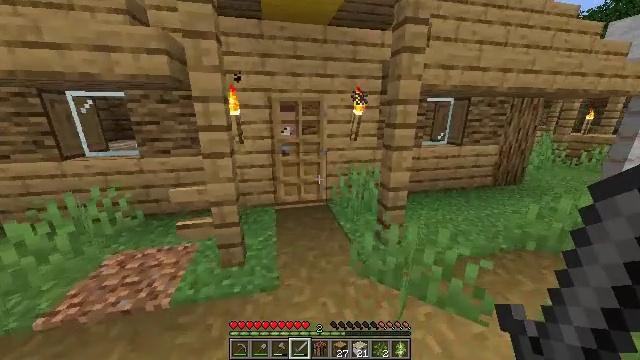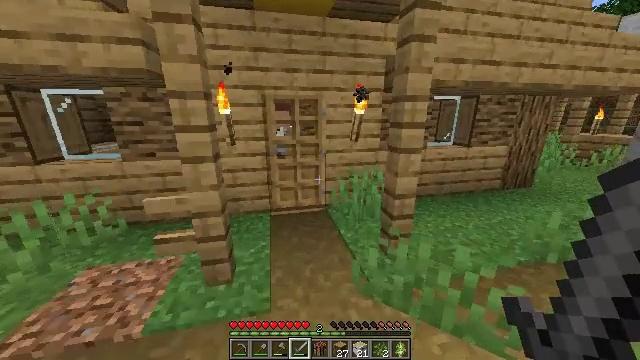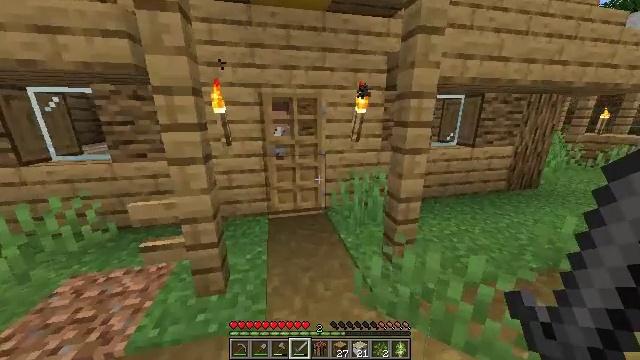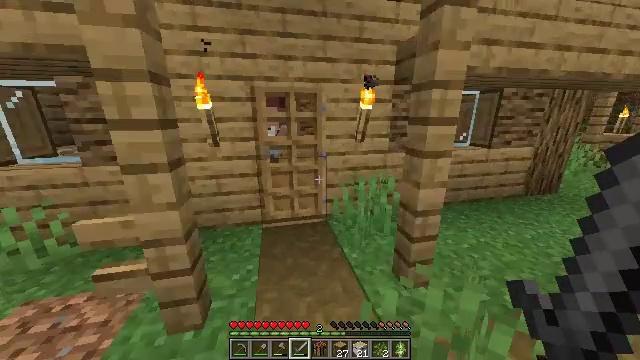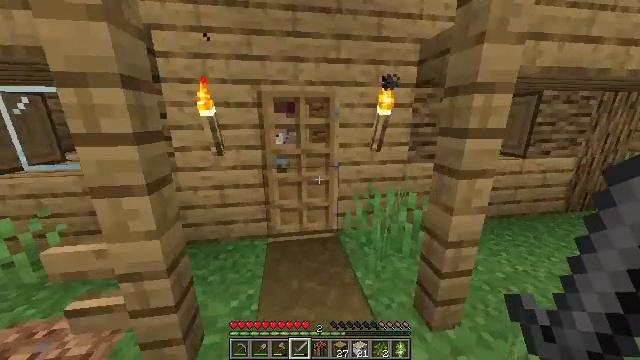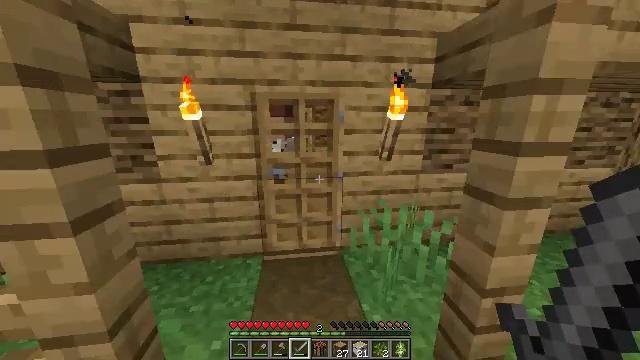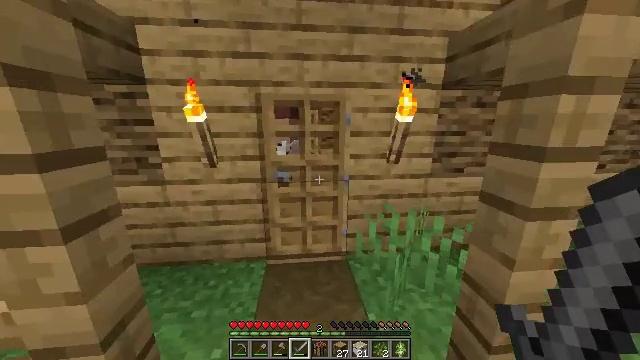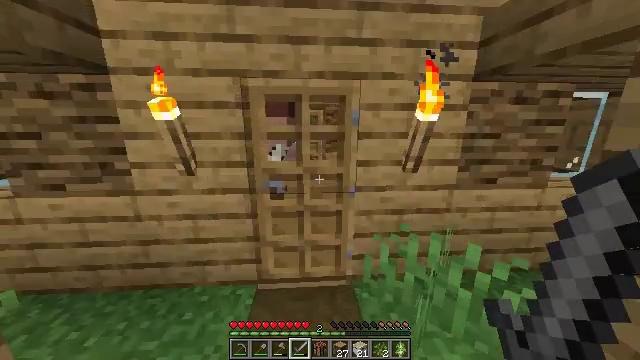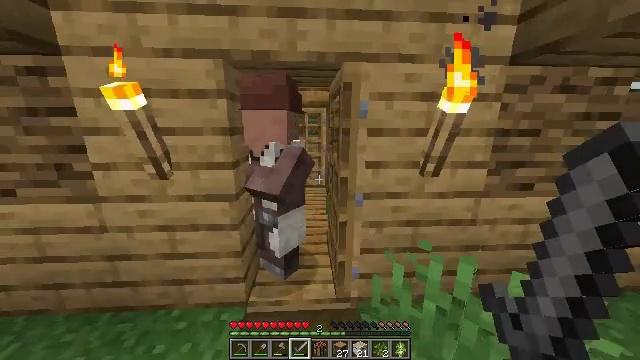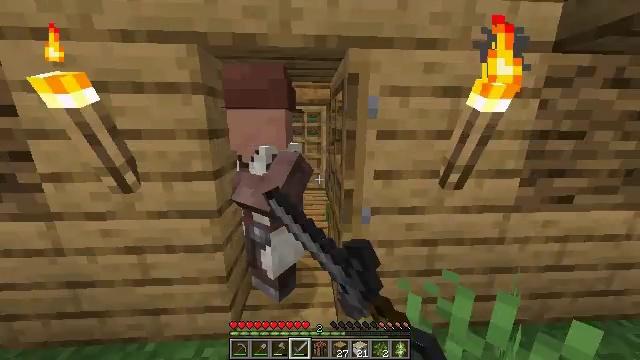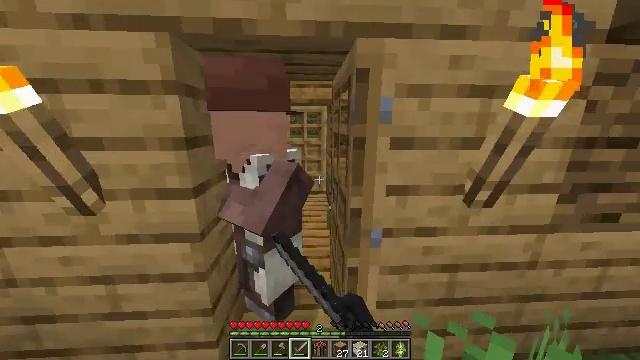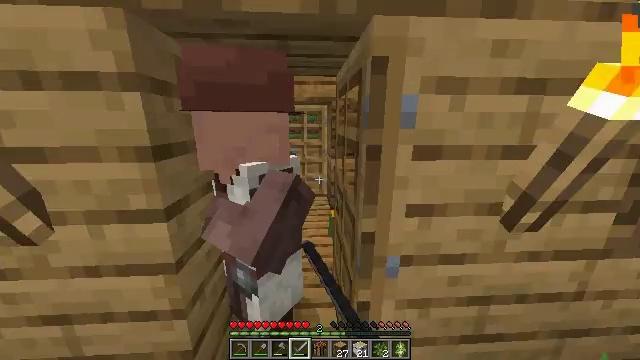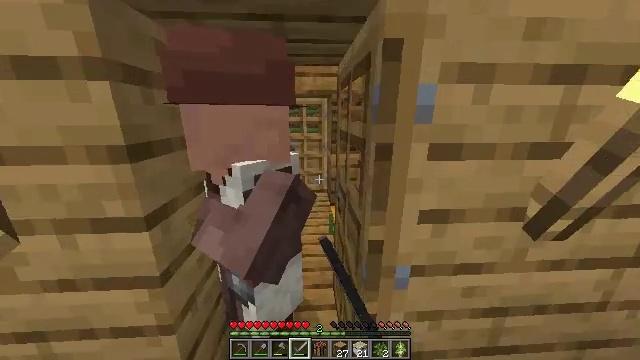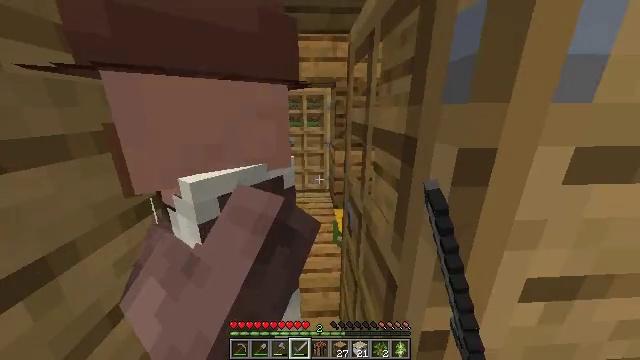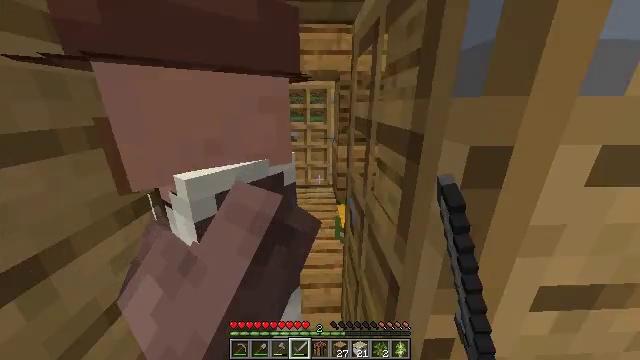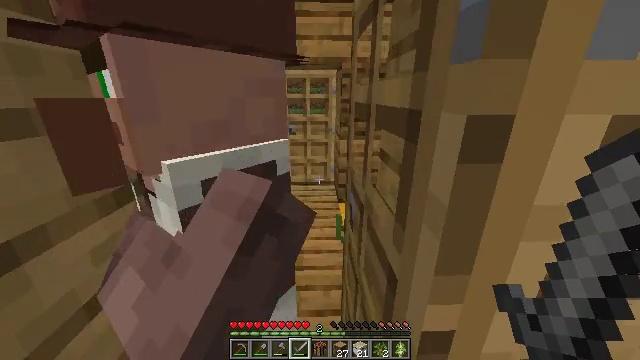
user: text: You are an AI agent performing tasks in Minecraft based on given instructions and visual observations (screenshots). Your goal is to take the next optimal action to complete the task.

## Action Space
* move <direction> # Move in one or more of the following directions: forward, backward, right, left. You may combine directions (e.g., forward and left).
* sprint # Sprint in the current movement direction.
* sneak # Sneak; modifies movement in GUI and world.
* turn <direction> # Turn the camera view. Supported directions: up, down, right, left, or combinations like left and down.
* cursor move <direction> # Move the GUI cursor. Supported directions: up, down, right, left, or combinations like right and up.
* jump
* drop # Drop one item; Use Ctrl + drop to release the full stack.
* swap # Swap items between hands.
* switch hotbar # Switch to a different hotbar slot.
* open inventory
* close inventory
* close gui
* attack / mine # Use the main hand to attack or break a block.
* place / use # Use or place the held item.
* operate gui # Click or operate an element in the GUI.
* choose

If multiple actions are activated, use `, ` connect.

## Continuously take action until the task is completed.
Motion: motion action
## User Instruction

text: Destroy the yellow bed to recycle it.
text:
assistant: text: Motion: move forward
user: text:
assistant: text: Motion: move forward
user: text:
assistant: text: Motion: move forward
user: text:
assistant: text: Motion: move forward, turn left
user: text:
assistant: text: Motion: move forward, turn left
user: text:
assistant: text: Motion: move forward, turn left
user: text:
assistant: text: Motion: move forward, turn left
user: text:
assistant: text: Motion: move forward, use / place
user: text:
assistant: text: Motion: move forward, use / place
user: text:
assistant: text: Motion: move forward, use / place
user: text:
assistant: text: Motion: move forward
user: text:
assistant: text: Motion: move forward, turn down
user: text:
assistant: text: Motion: move forward, turn down
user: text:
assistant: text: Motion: move forward, turn left and down
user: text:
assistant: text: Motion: move forward
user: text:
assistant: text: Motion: move forward
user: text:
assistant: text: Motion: no_op
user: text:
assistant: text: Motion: no_op
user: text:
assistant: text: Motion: no_op
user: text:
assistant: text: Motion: no_op
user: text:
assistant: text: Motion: no_op
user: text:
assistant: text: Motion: move back
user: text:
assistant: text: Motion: move back, turn left
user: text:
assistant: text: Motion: move back, turn left
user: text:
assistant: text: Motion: move back
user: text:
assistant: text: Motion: move back
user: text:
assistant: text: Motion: move back
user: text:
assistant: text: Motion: move back
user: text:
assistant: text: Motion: move back
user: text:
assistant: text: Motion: no_op